Question: I'm having a little problem using Navigation properties and inheritance on ADO.NET.
This is my Data Model:

First, some vocabulary:
> Categoria = Category
Formulario = Form
Campo = Field
Imagem = Image
Paragrafo = Paragraph
Escolha = Choice
Texto = Text
Resposta = Answer
So, I'm trying to create a custom property on a Form returning it's answers count.
The normal approach (i think) would be:
'''
public partial class Formulario
{
public int Respostas
{
get
{
List<Item> itens = this.Itens.ToList();
IEnumerable<Campo> campos = from m in itens where m as Campo != null select (Campo)m;
int soma = campos.Sum(m => m.Respostas.Count);
return soma;
}
}
}
'''
But it doesn't work. The 'itens' list returns 0 elements. But when I do as below, it return the 4 items it should:
'''
public partial class Formulario
{
public int Respostas
{
get
{
FormulariosDB db = new FormulariosDB();
List<Item> itens = db.Items.Where(m => m.Formulario.Id == this.Id).ToList();
IEnumerable<Campo> campos = from m in itens where m as Campo != null select (Campo)m;
int soma = campos.Sum(m => m.Respostas.Count);
return soma;
}
}
}
'''
It only works when I instanciate the entire data model. Does anyone knows why?
PS: I'm using the '.toList()' method so I can use all 'Linq' queries, not only the ones 'Linq2Entities' allows me to
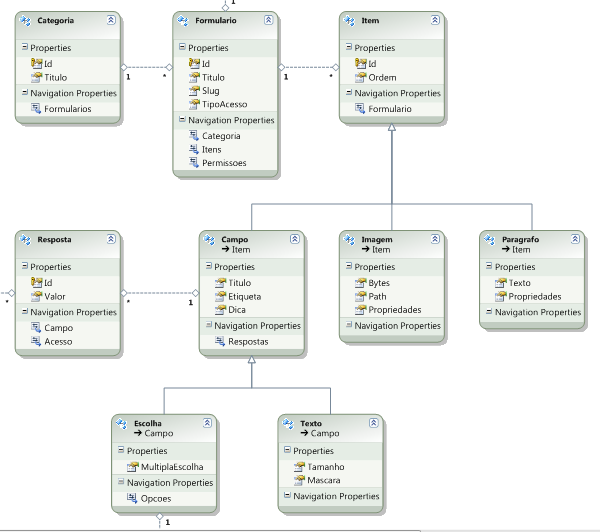
Answer: I'm guessing you're either using Entity Framework 1 or you don't have lazy loading enabled in Entity Framework 4.
In your class, you're expecting the Itens collection to be loaded. This isn't always the case as the collection will only be loaded if it was explicitly eager loaded when the Formulario object was retrieved from the database.
You need to add two lines of code and everything should be good to go:
'''
if(!Itens.IsLoaded)
Itens.Load();
List<Item> itens = Itens.ToList();
'''